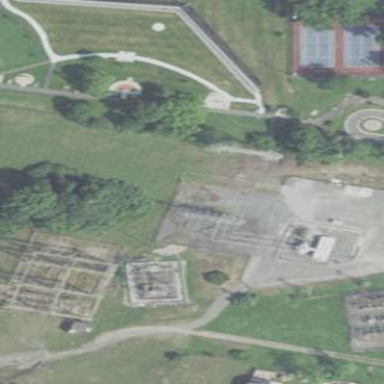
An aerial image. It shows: Outdoor power substation surrounded by fence. The substation operates at the distribution level.